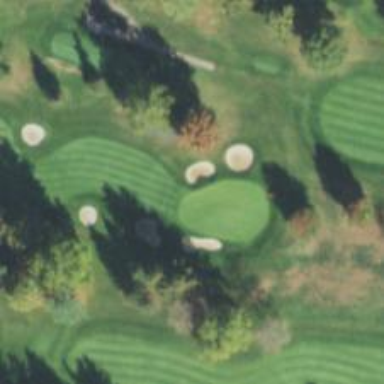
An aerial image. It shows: Golf hole.